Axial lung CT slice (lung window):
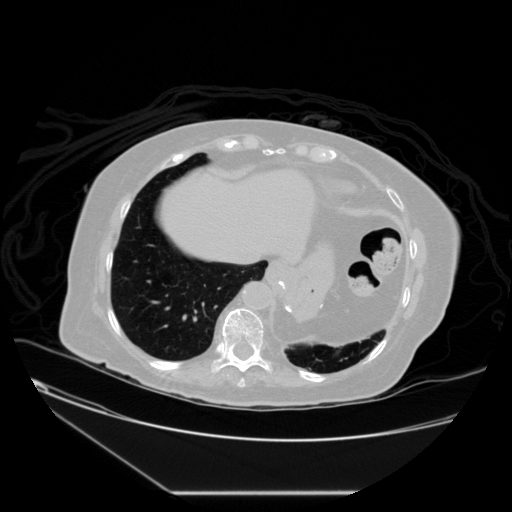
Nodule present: no